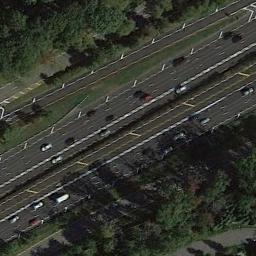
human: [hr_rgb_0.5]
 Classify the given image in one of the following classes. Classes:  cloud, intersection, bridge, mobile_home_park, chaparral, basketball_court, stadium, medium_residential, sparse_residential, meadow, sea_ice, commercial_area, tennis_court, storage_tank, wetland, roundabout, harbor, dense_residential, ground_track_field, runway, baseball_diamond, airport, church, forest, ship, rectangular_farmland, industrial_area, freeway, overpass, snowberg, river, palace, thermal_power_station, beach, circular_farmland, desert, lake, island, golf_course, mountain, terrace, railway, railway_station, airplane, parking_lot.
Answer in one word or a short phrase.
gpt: freeway